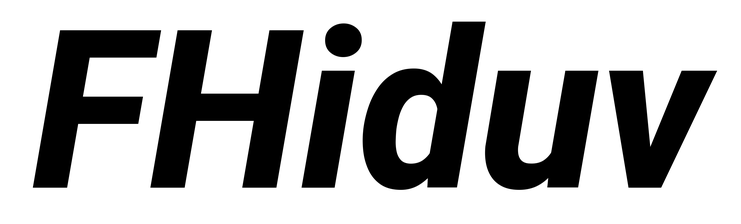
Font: Roboto-Italic_ExtraBold_Italic